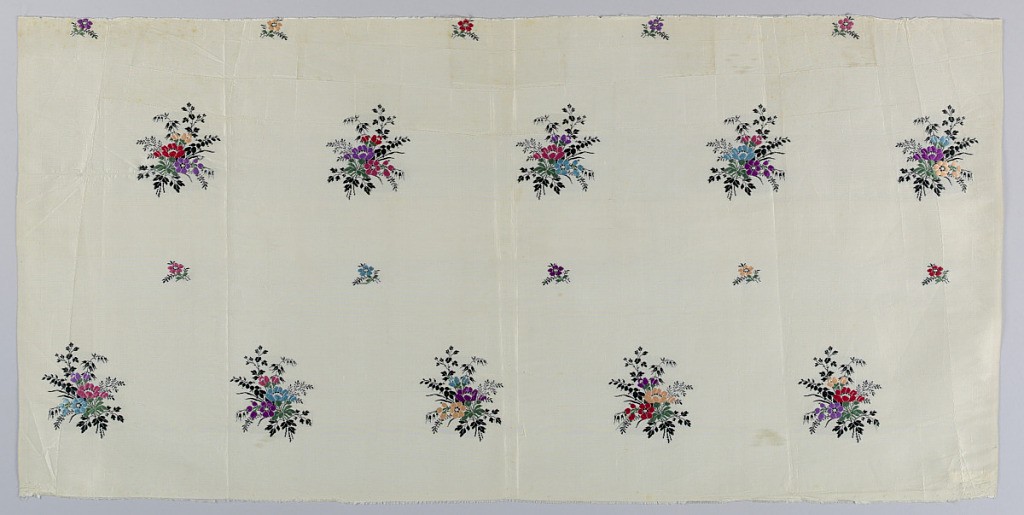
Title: Dress fabric
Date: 19th century
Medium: silk Technique: Jacquard woven, predominantly warp-faced plain weave (white) with discontinuous supplementary wefts (multicolor) floating from face to face.
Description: Pattern of offset rows of polychrome flowers on an ivory ground. Rows of flowers facing alternately left and right. Warp face plain weave foundation with discontinuous supplementary weft floating alternately from face to face.